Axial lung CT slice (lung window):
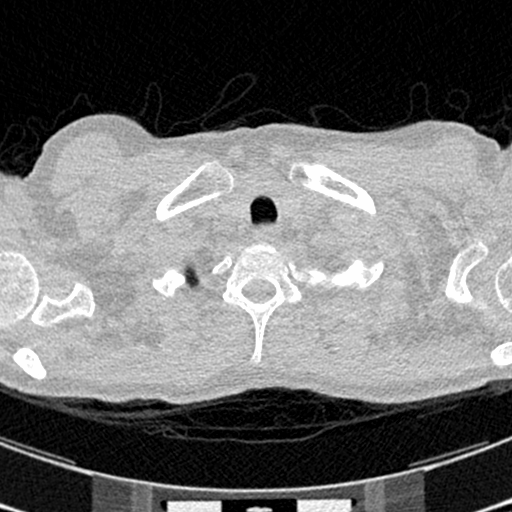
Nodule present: no